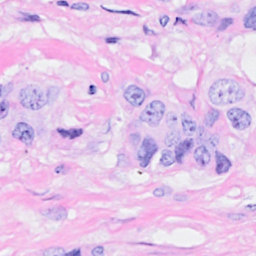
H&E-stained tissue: Breast